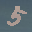
Label: 5